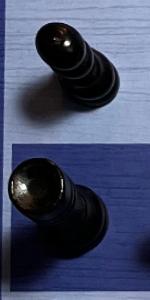
Label: Rook_Black